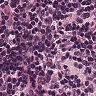
Metastatic tissue present: no